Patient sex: M
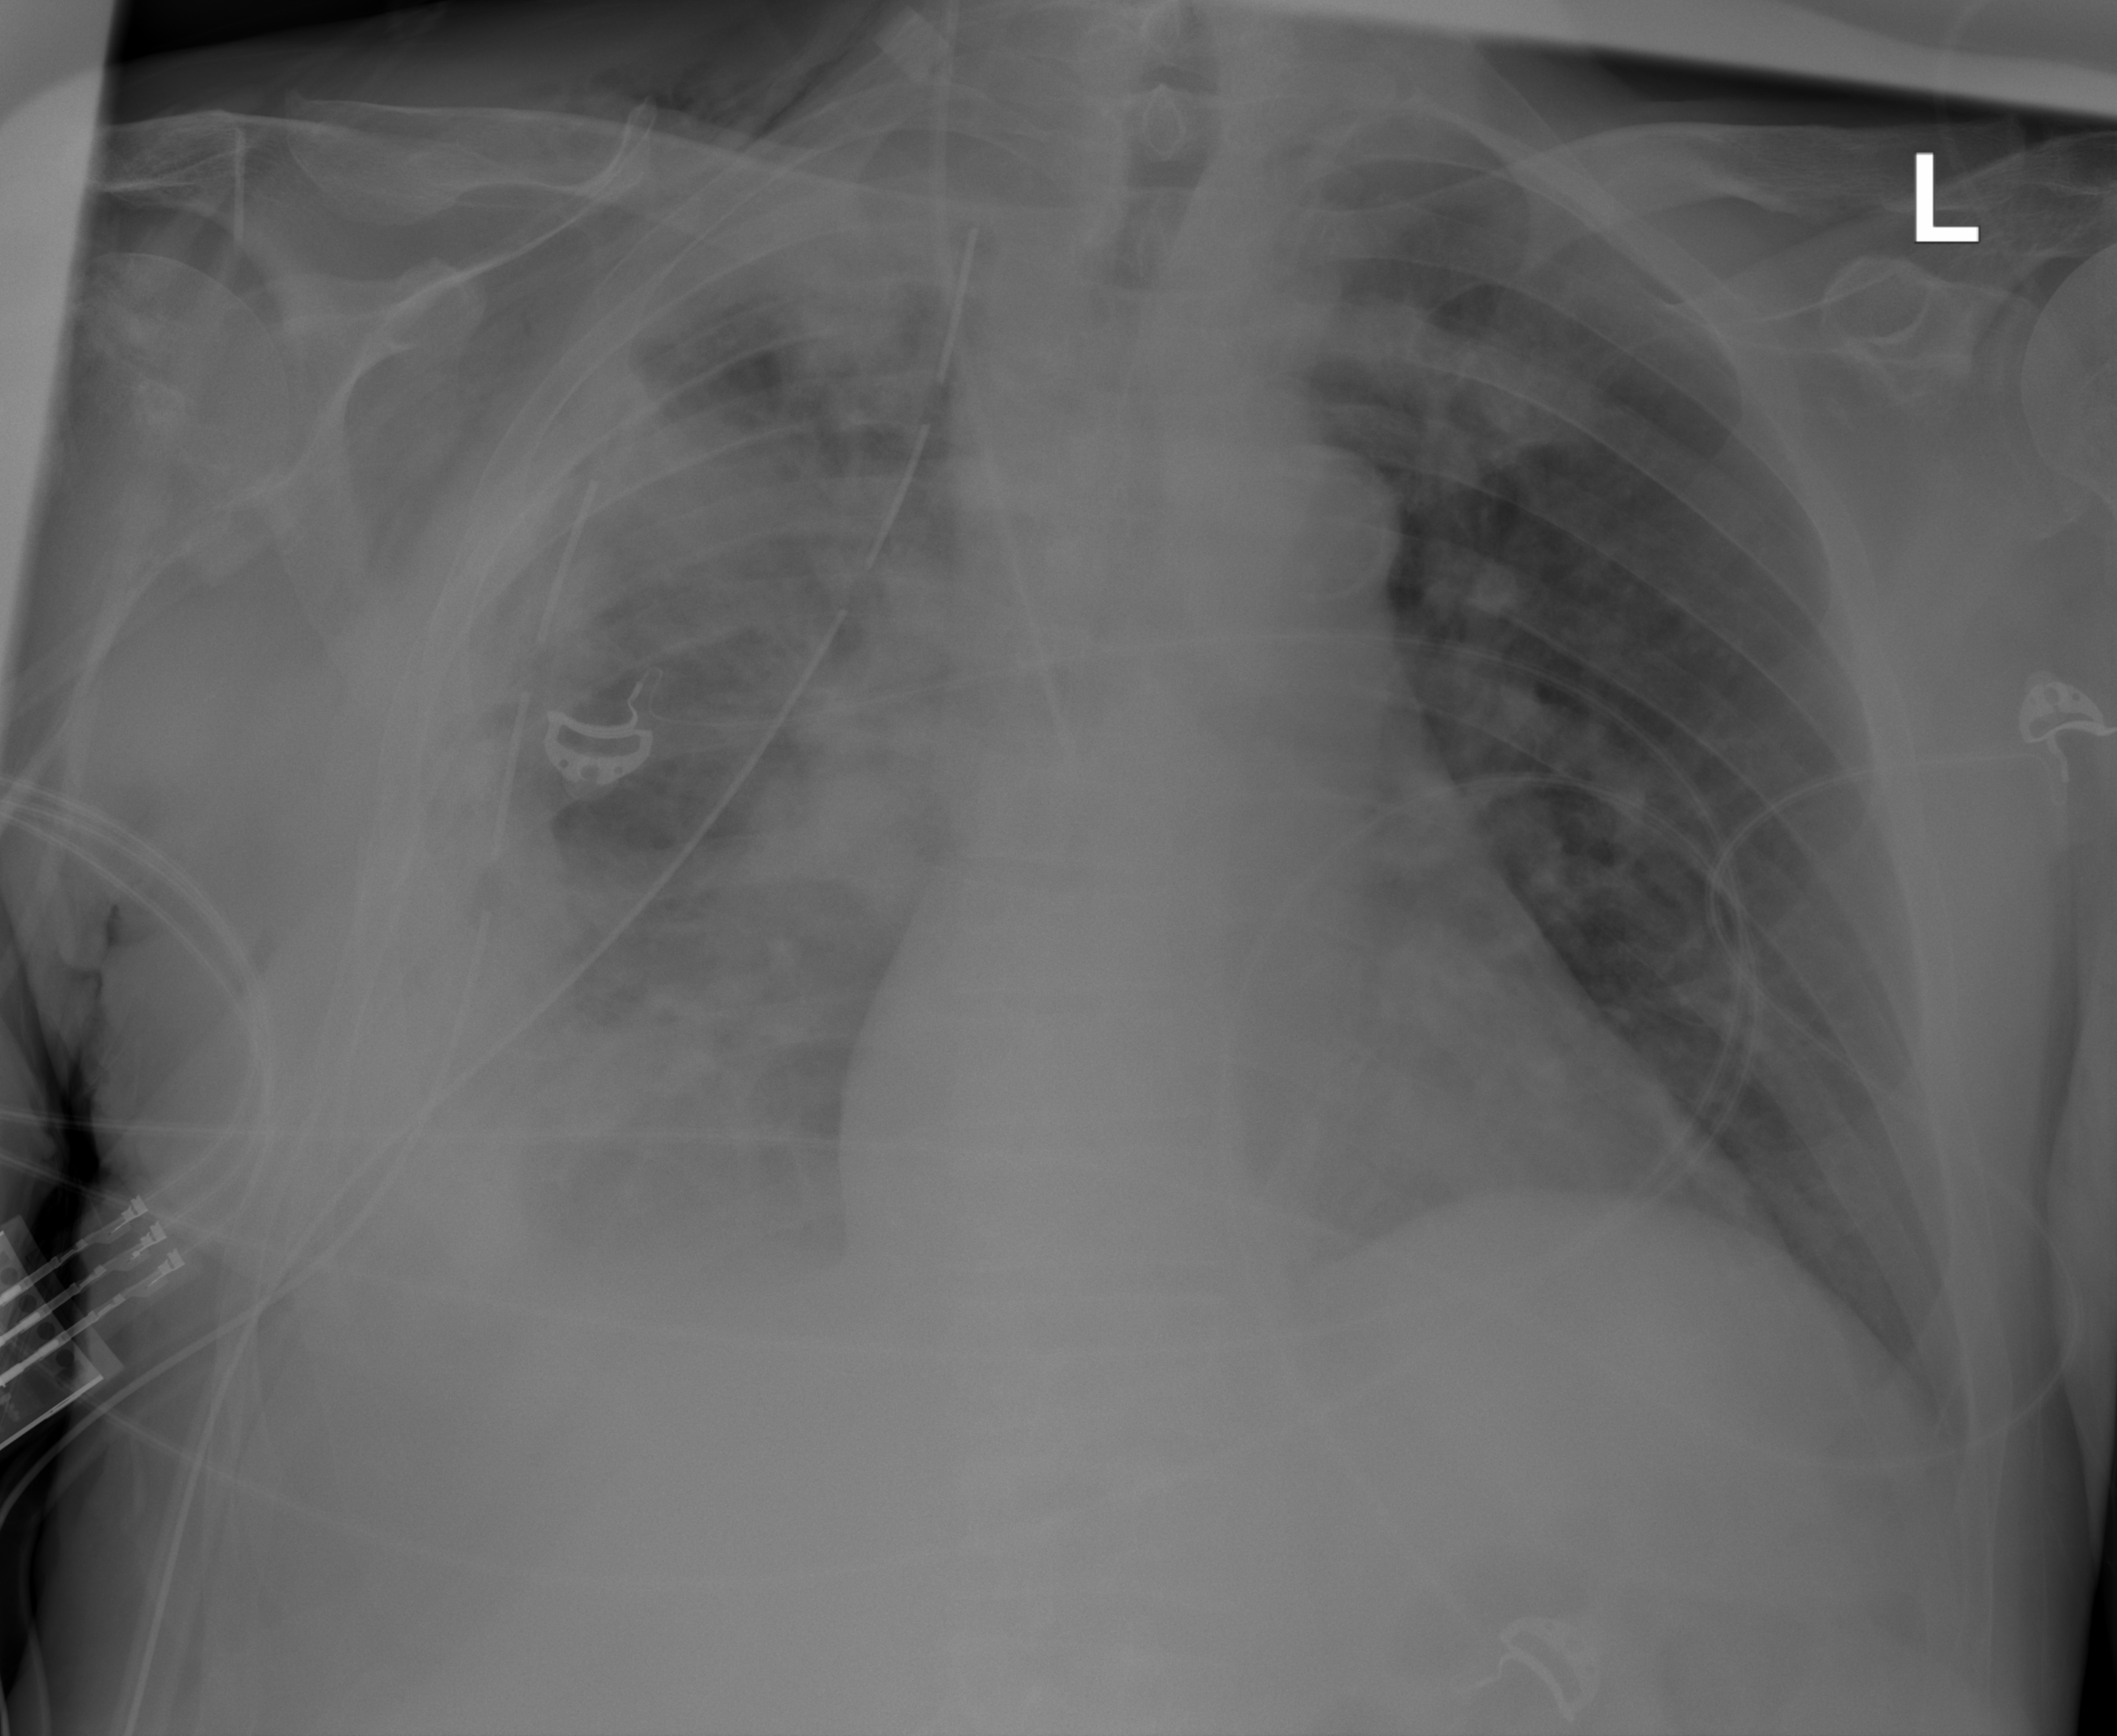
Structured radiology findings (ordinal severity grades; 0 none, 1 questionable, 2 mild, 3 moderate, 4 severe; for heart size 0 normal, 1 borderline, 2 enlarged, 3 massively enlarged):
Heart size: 0
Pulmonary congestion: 0
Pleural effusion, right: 3
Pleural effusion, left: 0
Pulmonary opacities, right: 3
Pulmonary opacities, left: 0
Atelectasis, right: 3
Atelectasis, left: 0